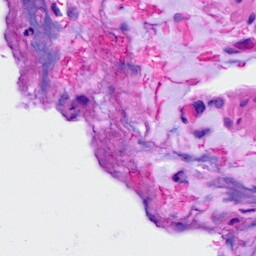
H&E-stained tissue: Ovarian